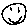
Label: smiley face